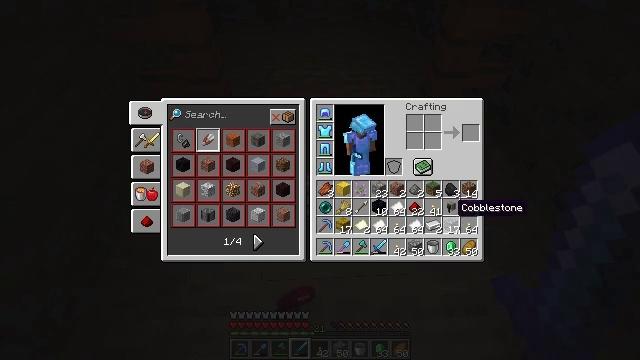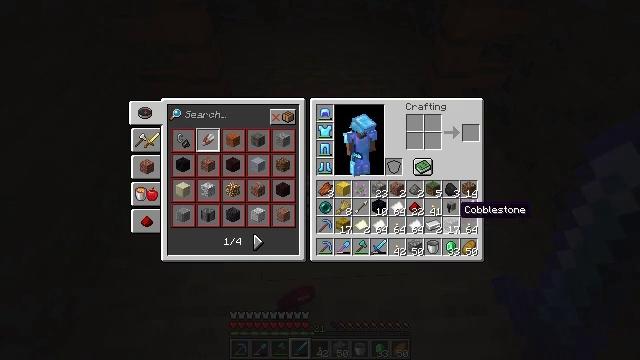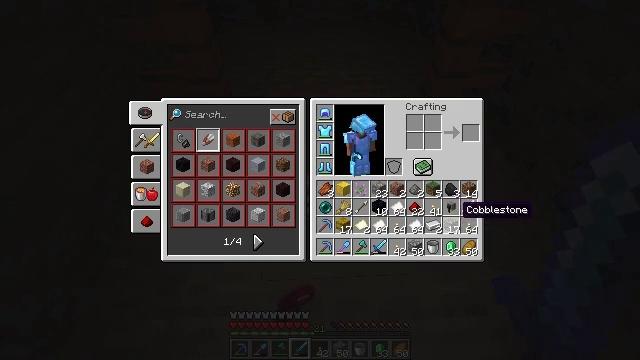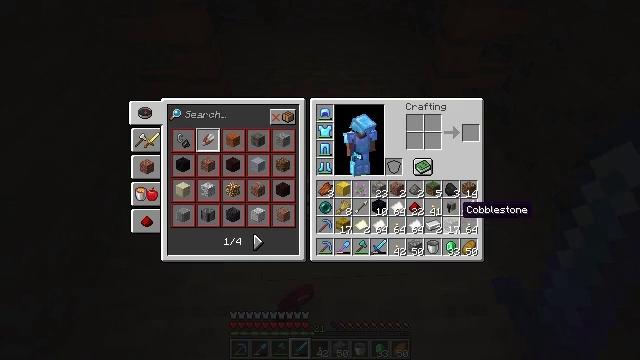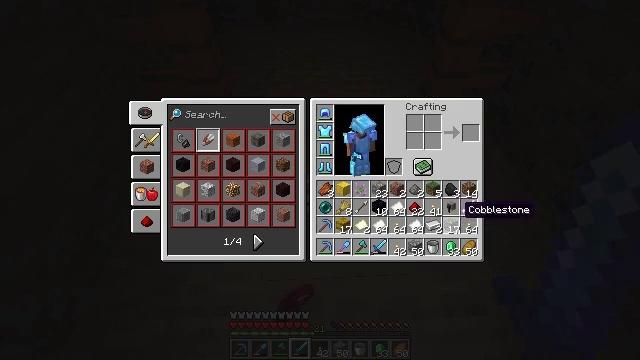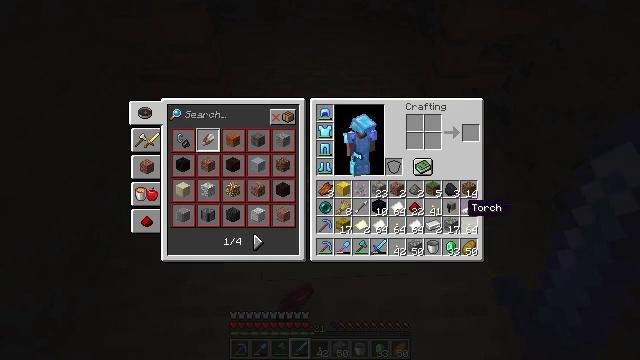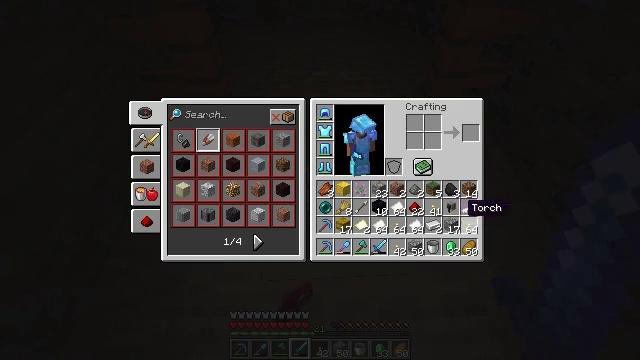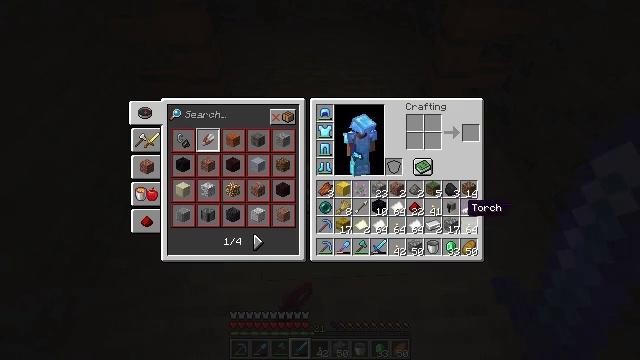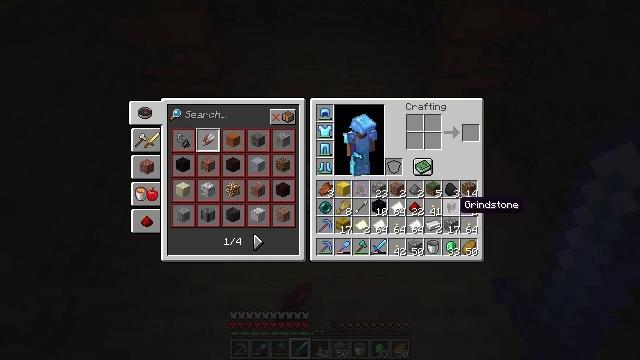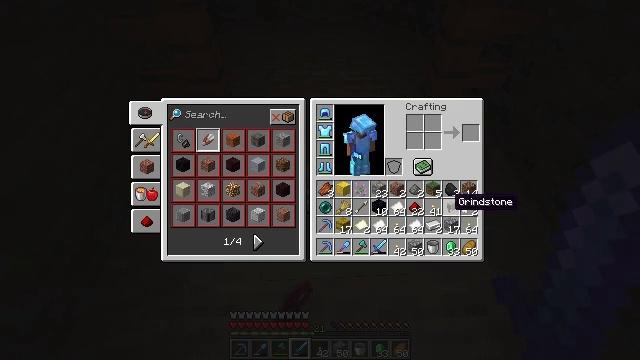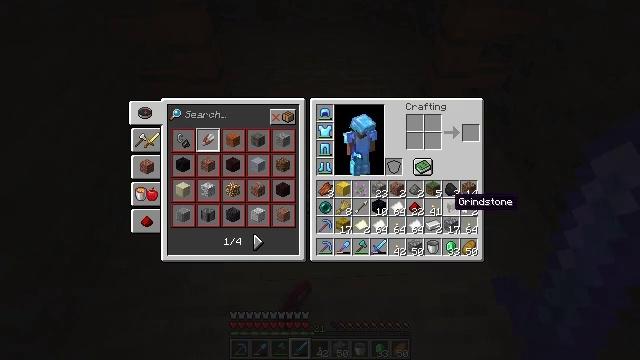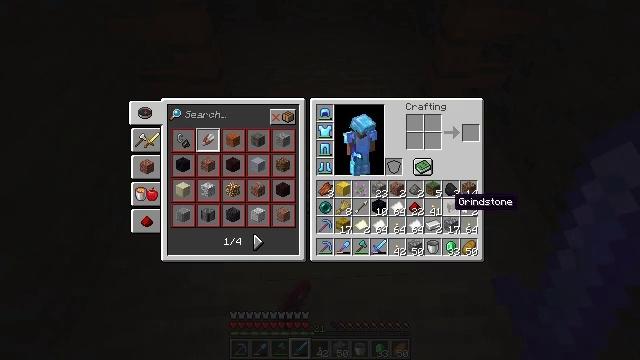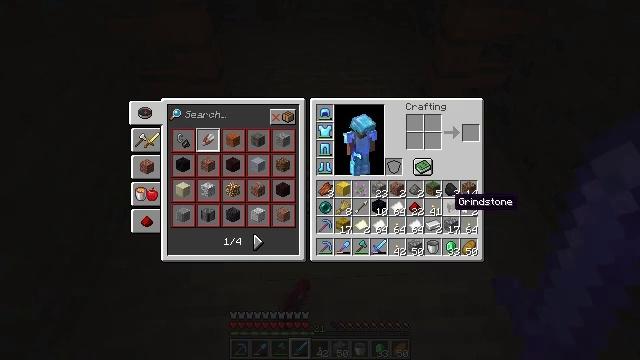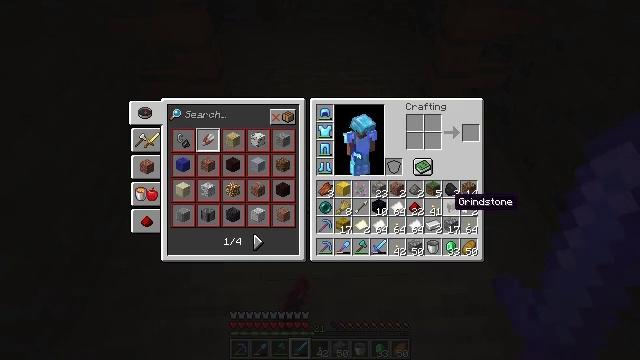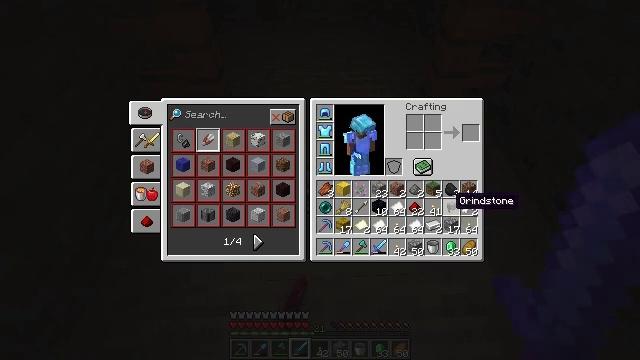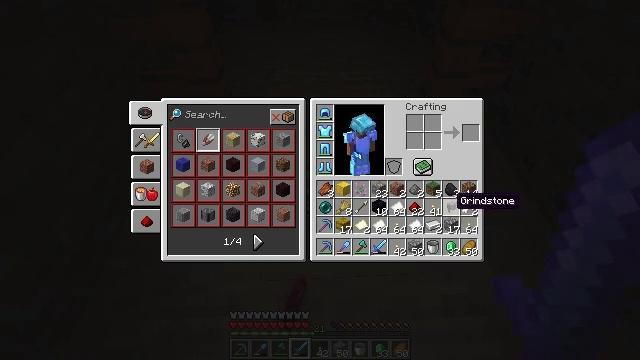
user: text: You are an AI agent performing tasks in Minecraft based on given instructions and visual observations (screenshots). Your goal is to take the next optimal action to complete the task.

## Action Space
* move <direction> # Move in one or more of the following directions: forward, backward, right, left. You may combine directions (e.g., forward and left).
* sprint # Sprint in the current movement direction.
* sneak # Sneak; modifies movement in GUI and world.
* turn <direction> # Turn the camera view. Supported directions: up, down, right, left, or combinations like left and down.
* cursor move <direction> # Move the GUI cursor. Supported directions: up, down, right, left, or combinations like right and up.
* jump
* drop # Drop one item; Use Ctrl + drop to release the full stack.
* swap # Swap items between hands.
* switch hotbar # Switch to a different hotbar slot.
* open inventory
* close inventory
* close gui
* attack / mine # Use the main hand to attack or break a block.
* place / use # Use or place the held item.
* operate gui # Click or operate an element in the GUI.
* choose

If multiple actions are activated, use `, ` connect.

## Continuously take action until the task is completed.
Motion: motion action
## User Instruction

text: Drop a grindstone.
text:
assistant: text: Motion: no_op
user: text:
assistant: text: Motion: no_op
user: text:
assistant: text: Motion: no_op
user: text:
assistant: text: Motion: no_op
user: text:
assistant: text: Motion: no_op
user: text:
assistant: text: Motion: no_op
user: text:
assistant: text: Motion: no_op
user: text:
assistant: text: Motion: cursor move left
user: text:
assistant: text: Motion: no_op
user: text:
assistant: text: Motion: no_op
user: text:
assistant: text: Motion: no_op
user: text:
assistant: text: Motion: no_op
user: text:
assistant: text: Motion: no_op
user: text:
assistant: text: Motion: no_op
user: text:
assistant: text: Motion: no_op
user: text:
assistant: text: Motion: no_op
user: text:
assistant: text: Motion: operate gui
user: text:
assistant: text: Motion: operate gui
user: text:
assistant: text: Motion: operate gui
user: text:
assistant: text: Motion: cursor move right and up
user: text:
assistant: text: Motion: cursor move right and up
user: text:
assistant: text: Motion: operate gui
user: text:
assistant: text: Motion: operate gui
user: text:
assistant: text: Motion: operate gui
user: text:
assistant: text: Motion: no_op
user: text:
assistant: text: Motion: no_op
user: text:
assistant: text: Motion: no_op
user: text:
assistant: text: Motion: no_op
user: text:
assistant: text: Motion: no_op
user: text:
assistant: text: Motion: no_op